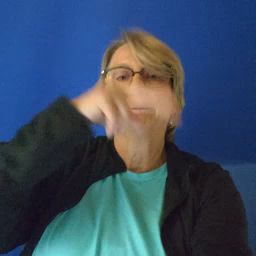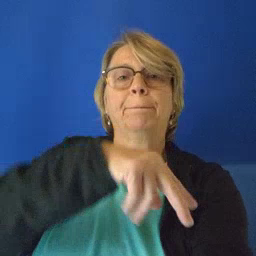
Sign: jump